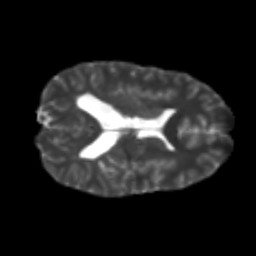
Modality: T2w
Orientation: axial
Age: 24
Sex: male
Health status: healthy
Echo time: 0.074 s